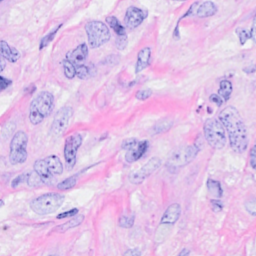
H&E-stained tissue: Breast